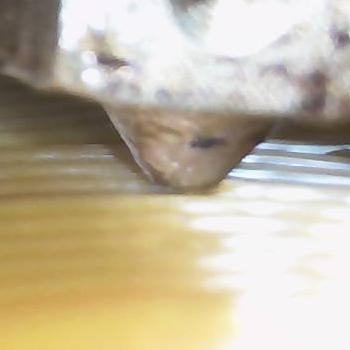
Flow rate: 54%